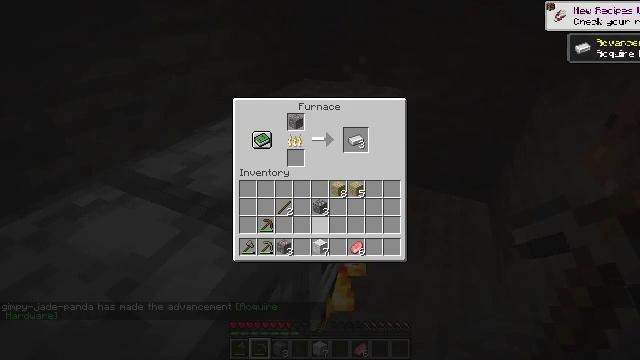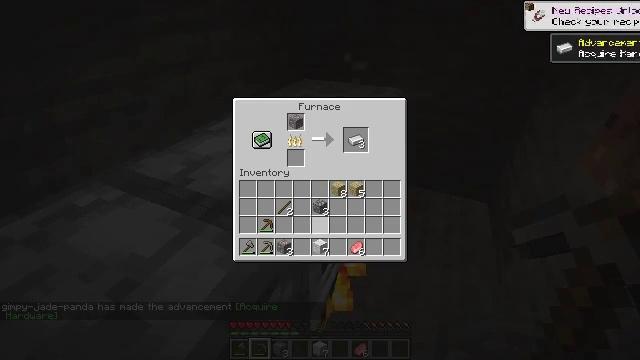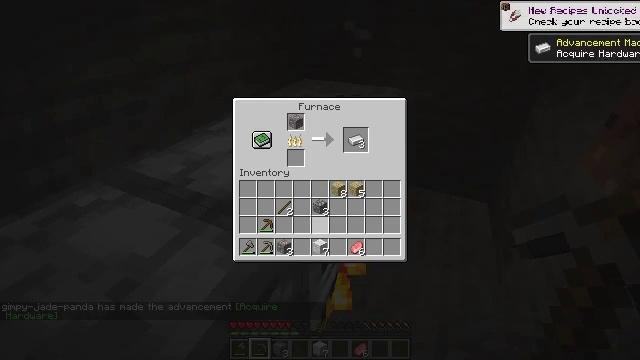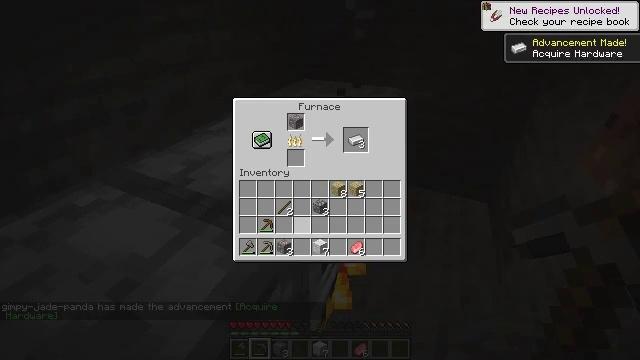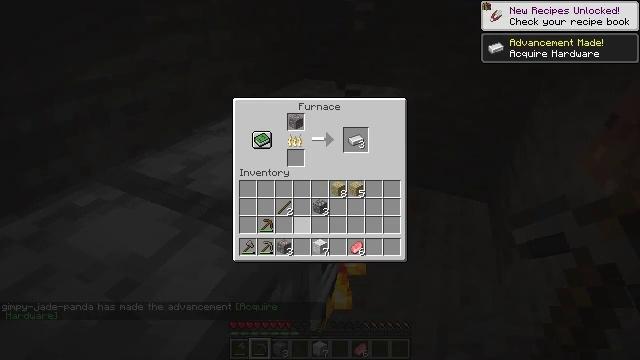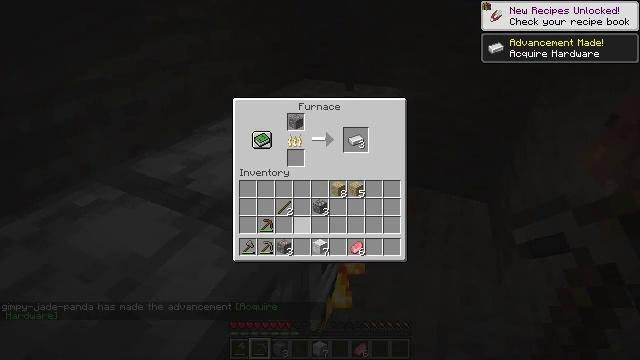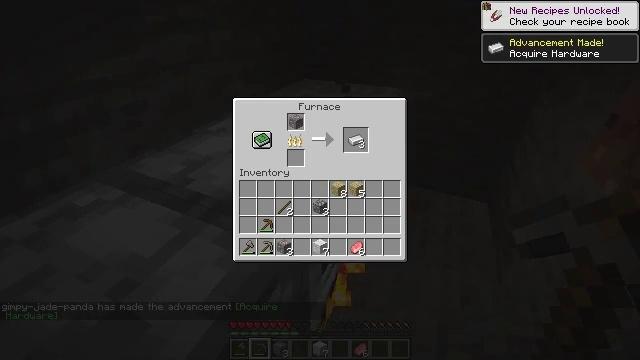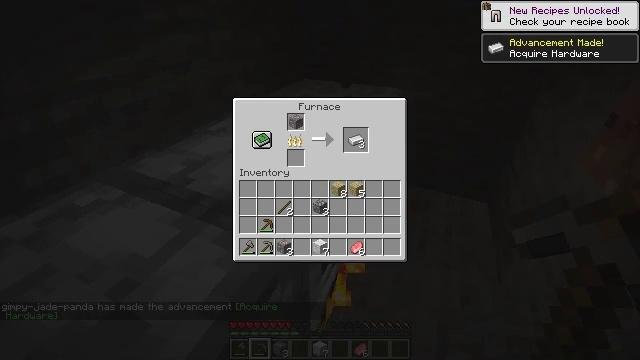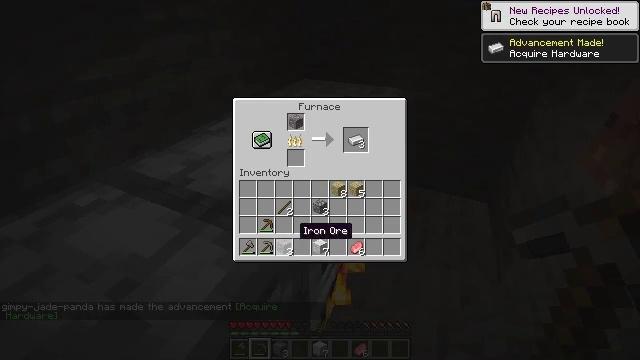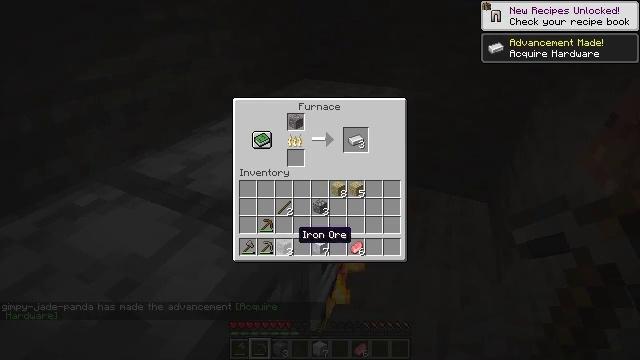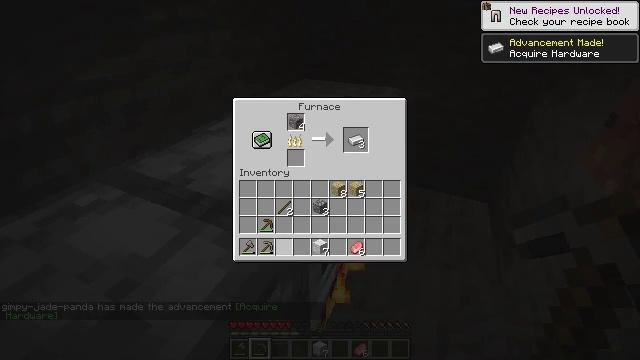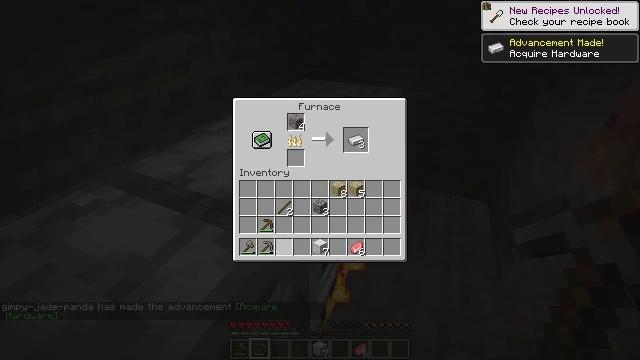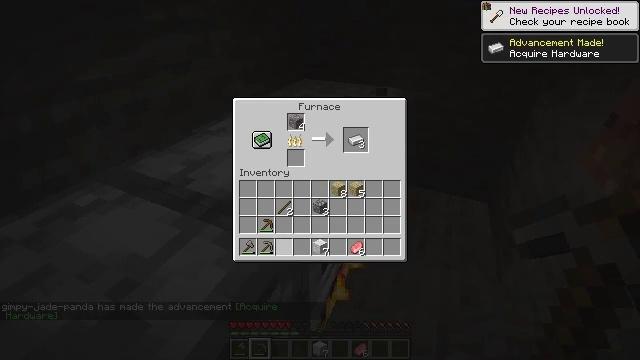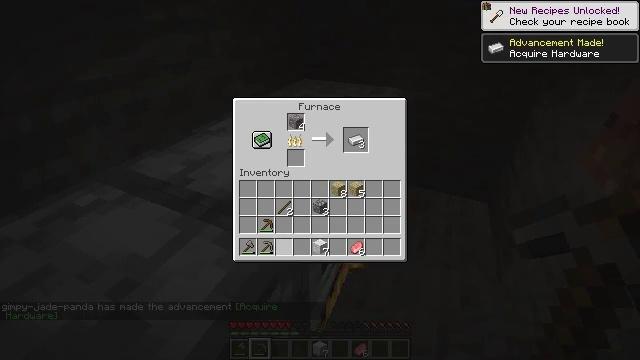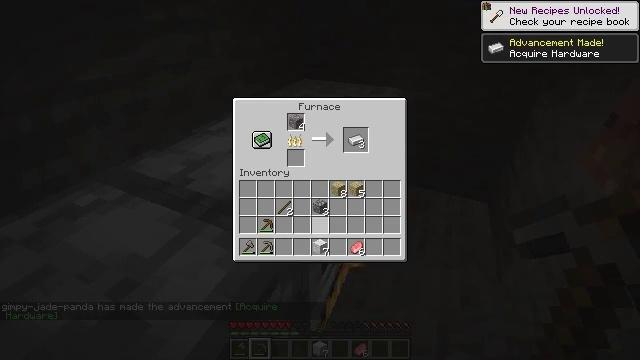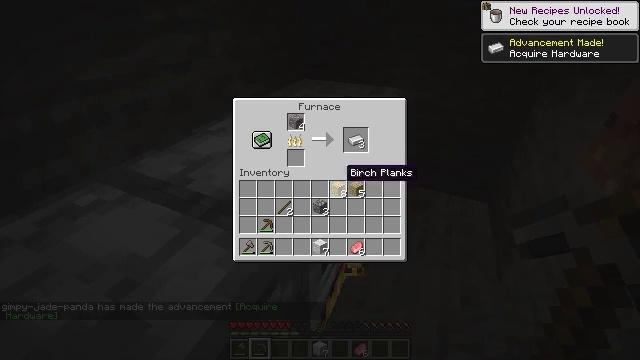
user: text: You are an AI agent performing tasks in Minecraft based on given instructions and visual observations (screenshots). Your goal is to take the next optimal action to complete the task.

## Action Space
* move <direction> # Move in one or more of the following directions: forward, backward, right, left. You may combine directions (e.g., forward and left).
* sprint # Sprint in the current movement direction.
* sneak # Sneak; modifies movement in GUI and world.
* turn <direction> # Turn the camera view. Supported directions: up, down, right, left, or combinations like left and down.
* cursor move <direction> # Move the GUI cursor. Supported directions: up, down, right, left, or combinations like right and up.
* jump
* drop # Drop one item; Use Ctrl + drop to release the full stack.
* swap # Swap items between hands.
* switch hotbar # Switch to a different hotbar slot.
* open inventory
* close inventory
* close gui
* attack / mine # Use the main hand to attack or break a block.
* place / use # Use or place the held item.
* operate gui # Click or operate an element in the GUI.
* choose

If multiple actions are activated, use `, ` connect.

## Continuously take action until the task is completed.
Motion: motion action
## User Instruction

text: Put iron ore in the furnace to get an iron ingot.
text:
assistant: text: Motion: sneak, cursor move left
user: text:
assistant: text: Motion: sneak
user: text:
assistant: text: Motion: sneak, cursor move down
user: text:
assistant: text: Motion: sneak
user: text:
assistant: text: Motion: sneak, cursor move left
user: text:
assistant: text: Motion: sneak
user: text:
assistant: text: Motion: sneak
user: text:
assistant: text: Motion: sneak
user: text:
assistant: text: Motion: sneak
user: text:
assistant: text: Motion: sneak, operate gui
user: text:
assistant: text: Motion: sneak, operate gui
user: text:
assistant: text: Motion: sneak, operate gui
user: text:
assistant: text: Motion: sneak
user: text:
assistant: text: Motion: sneak, cursor move right and up
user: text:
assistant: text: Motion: sneak, cursor move right and up
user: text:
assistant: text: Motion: sneak, cursor move right and up
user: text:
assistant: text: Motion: sneak, cursor move right
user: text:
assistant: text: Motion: sneak
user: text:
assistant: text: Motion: sneak
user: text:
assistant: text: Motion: sneak
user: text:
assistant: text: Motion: sneak
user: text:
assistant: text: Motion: sneak
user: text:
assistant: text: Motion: sneak
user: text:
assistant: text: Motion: sneak, operate gui
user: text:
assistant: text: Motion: sneak, operate gui
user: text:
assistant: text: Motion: sneak, operate gui
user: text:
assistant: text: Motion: sneak, operate gui
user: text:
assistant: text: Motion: sneak
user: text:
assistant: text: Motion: sneak
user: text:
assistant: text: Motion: sneak